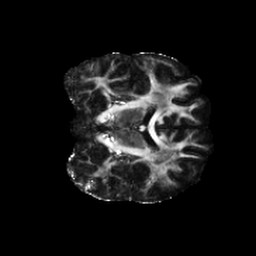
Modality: FA
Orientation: coronal
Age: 30
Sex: female
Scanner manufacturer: siemens
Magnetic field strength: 6.98 T
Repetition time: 7.776 s
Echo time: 0.076 s